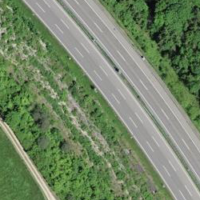
EUNIS habitat code: 57
Species observed at this site:
Milvus milvus